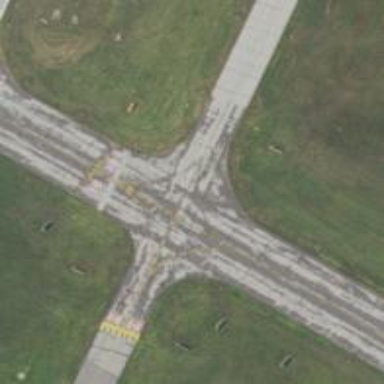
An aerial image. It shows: Image of taxiway at airport.